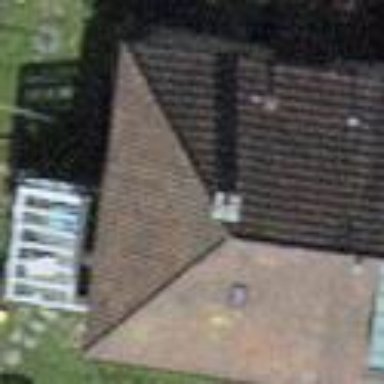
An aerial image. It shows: Building with tiled roof.